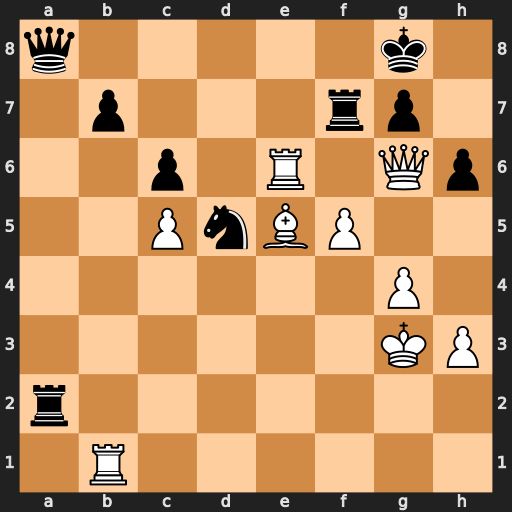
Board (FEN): q5k1/1p3rp1/2p1R1Qp/2PnBP2/6P1/6KP/r7/1R6
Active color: w
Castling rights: -
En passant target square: -
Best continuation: Bxg7 Rxg7 Re8+ Qxe8 Qxe8+